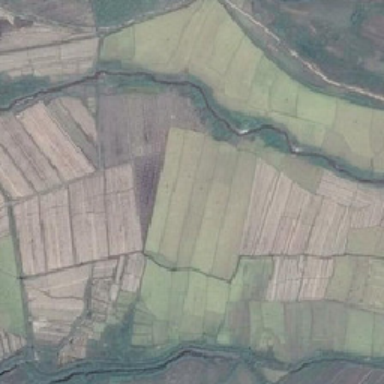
Plants in farmland differ in color .